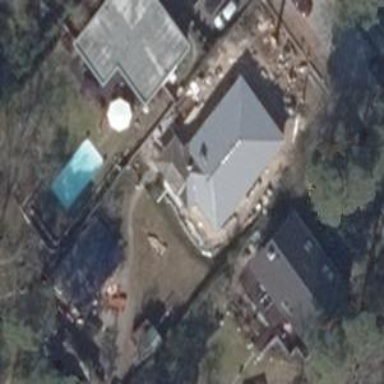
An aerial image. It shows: Detached building with hipped roof shape.